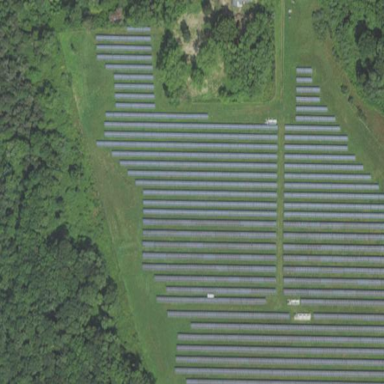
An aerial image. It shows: Solar power plant with photovoltaic technology generating electricity. The plant is enclosed by fence.